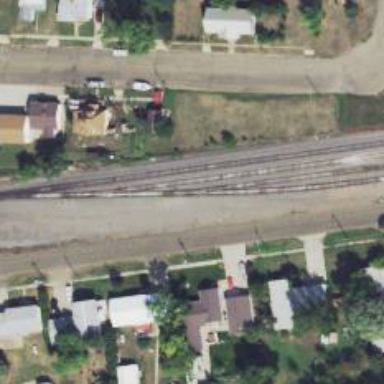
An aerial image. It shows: Railway siding for service.